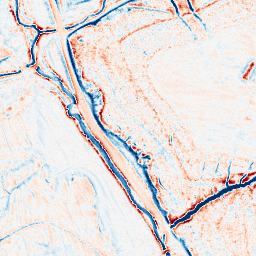
Category: edge_preserving
Decomposition family: anisotropic_diffusion
Decomposition parameters: iterations: 20
kappa: 30
gamma: 0.15
Upsampling method: sinc_hamming
Upsampling parameters: scale: 4
kernel_size: 16
Upsampling scale: 4